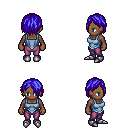
a pixel art fantasy rpg character, female body template, human, dark skin, blue vest, magenta pants, blue bangs hairstyle, metal boots, four views (front, back, left, right), 2x2 character sprite sheet, small pixel art, hard edges, no anti-aliasing